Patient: sex M, age 69
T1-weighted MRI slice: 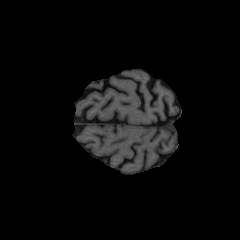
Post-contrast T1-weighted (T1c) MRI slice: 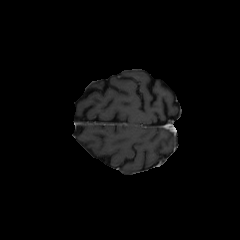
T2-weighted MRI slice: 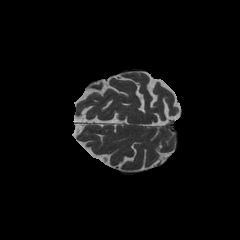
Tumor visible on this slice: no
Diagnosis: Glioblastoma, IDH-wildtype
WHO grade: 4